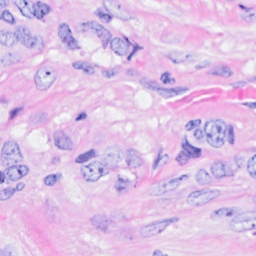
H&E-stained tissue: Breast